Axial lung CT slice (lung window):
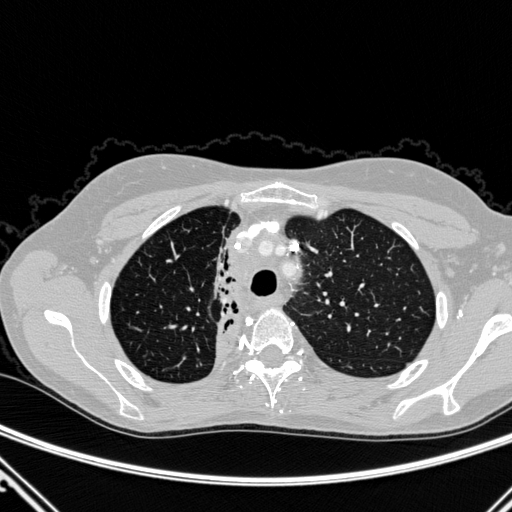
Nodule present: no